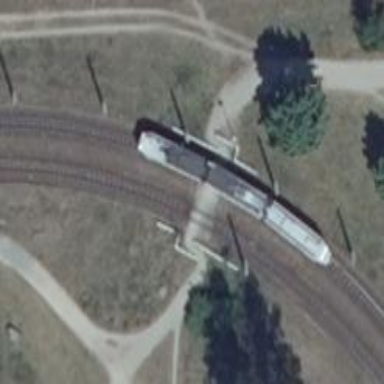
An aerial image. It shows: Railway crossing.